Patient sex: M
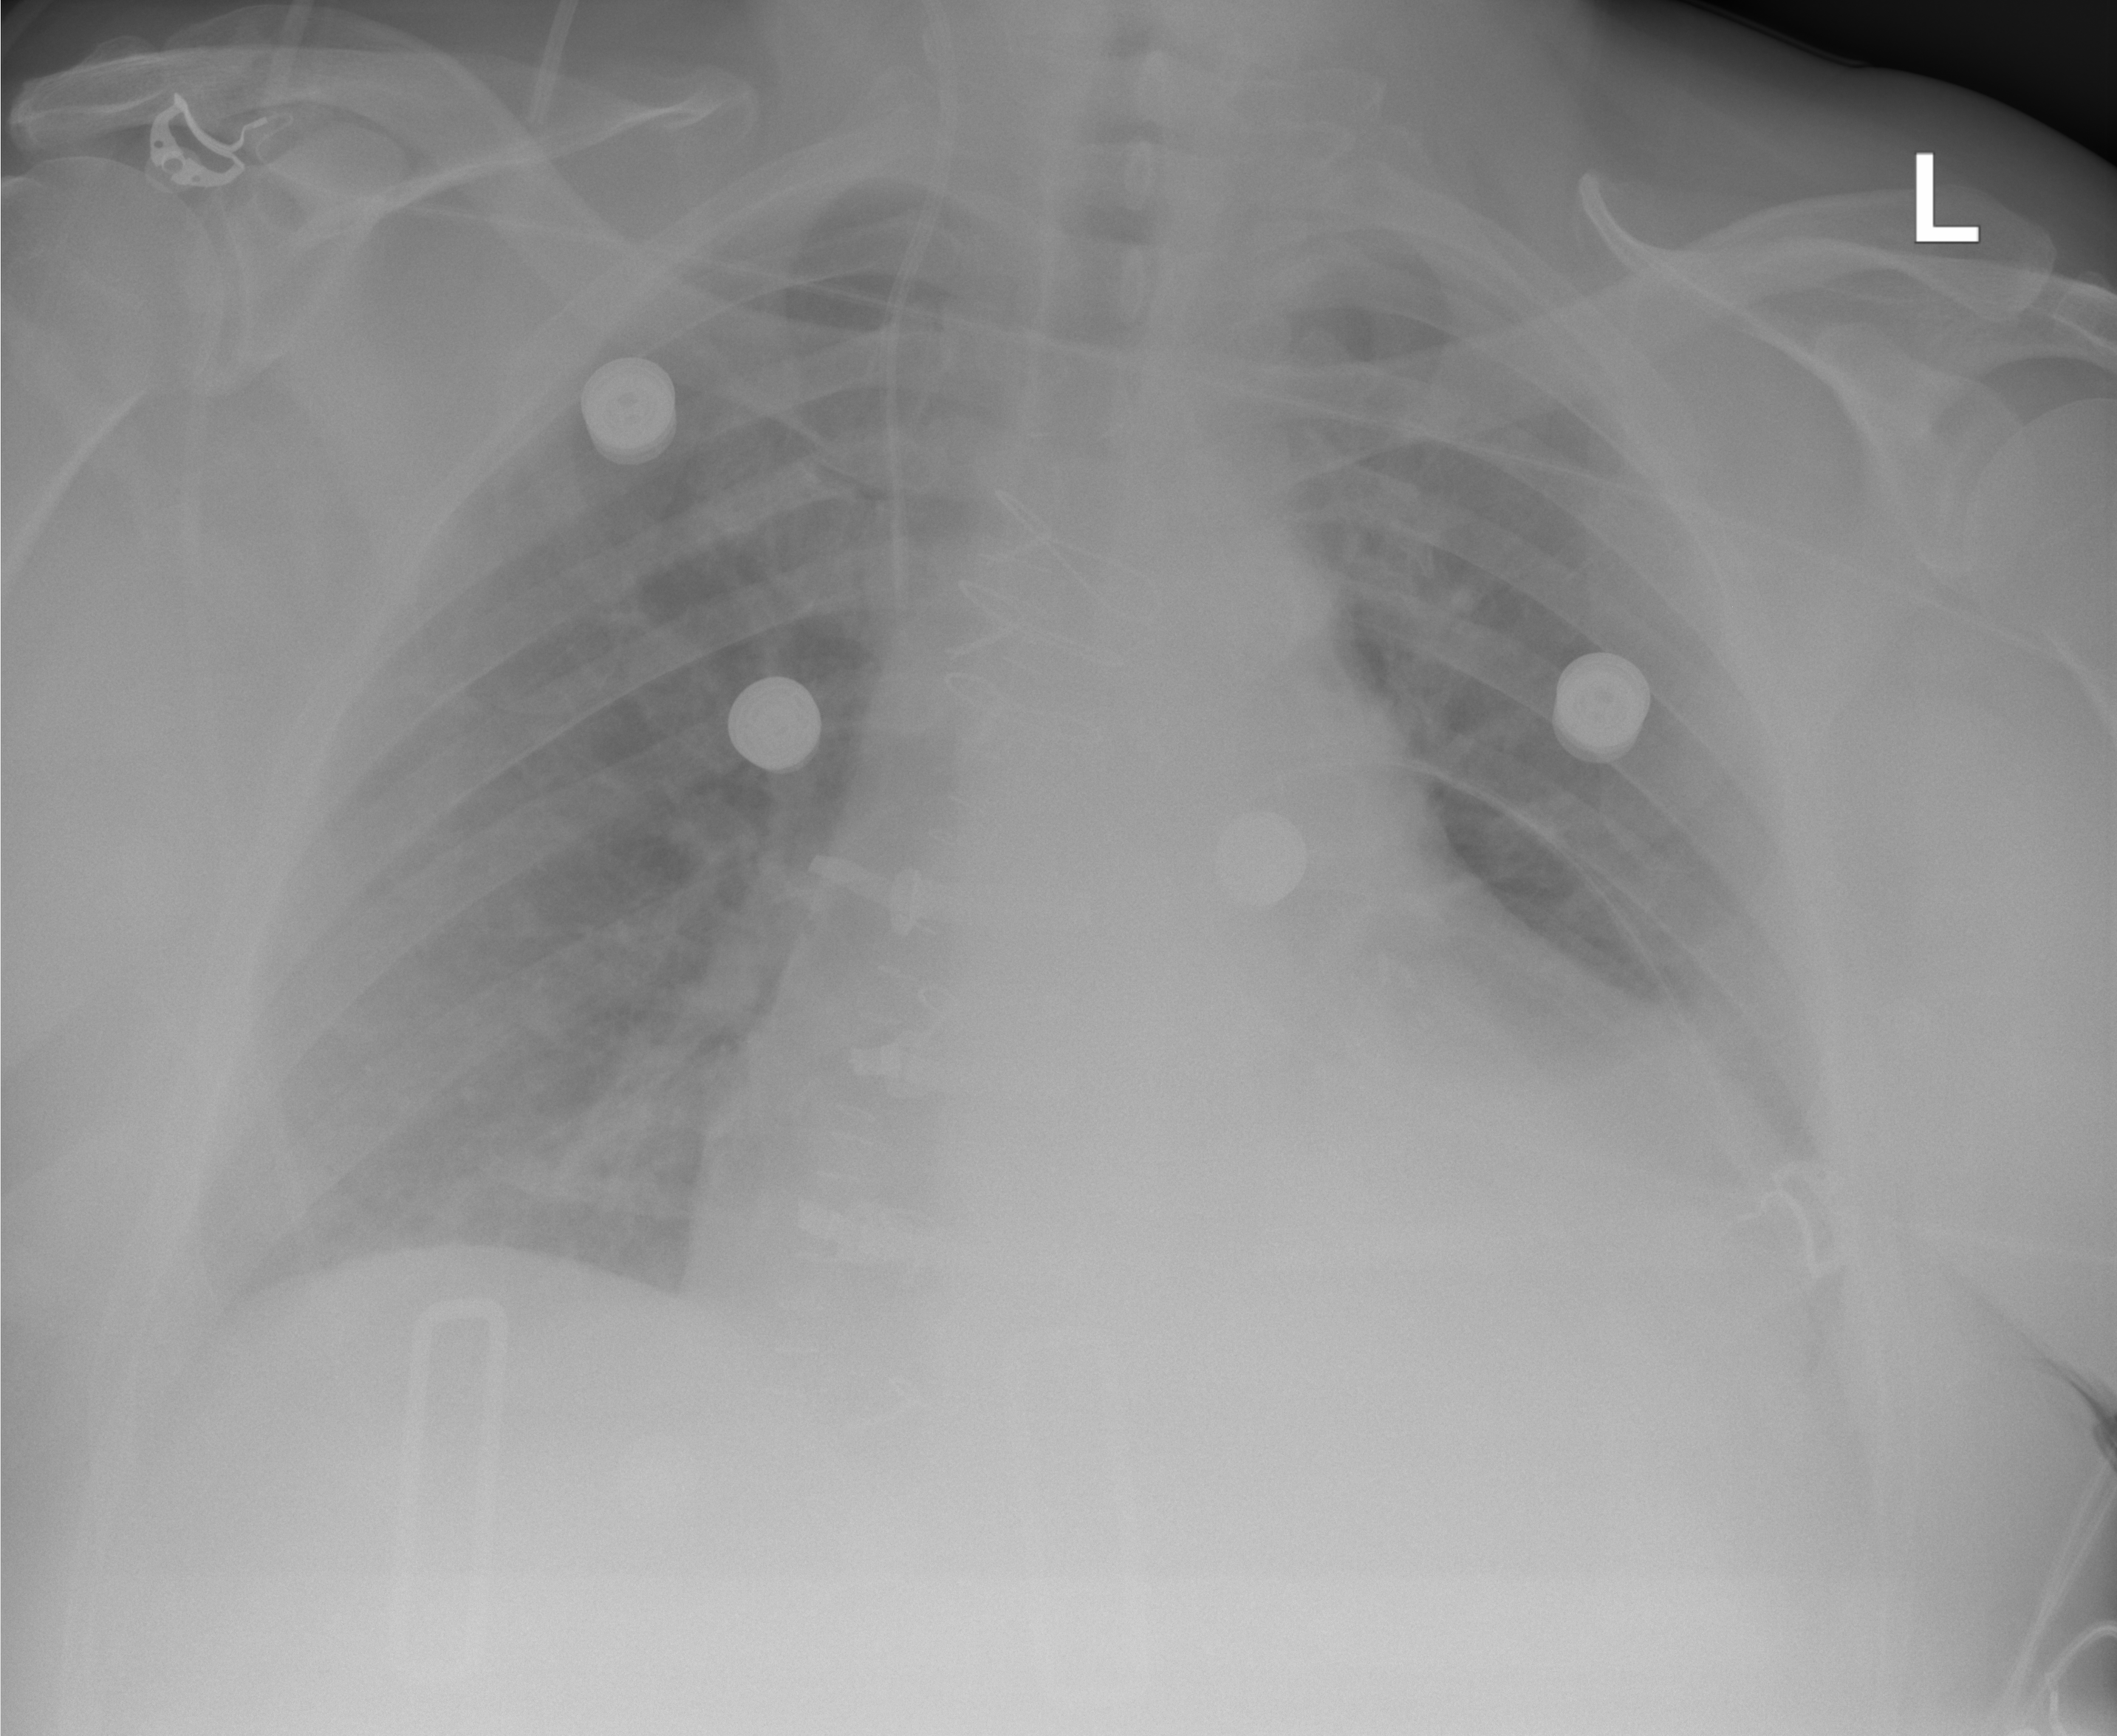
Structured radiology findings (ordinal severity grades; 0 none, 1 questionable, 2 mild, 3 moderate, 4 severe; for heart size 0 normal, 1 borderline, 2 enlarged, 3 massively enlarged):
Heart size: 2
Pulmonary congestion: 2
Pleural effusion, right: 0
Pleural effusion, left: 2
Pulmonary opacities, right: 0
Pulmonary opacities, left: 0
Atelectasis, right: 2
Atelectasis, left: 2